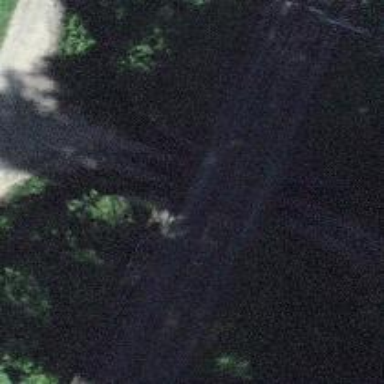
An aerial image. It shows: Dirt track road passing through tunnel with grade 2 track surface.